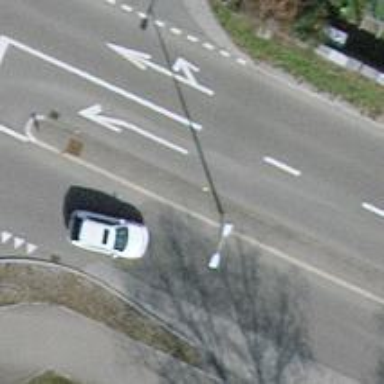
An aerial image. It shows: Support pole.